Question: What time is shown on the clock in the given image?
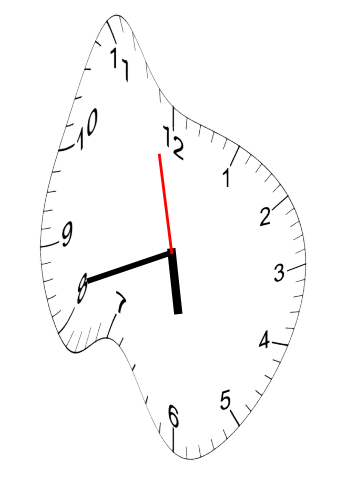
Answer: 05:41:58